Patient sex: M
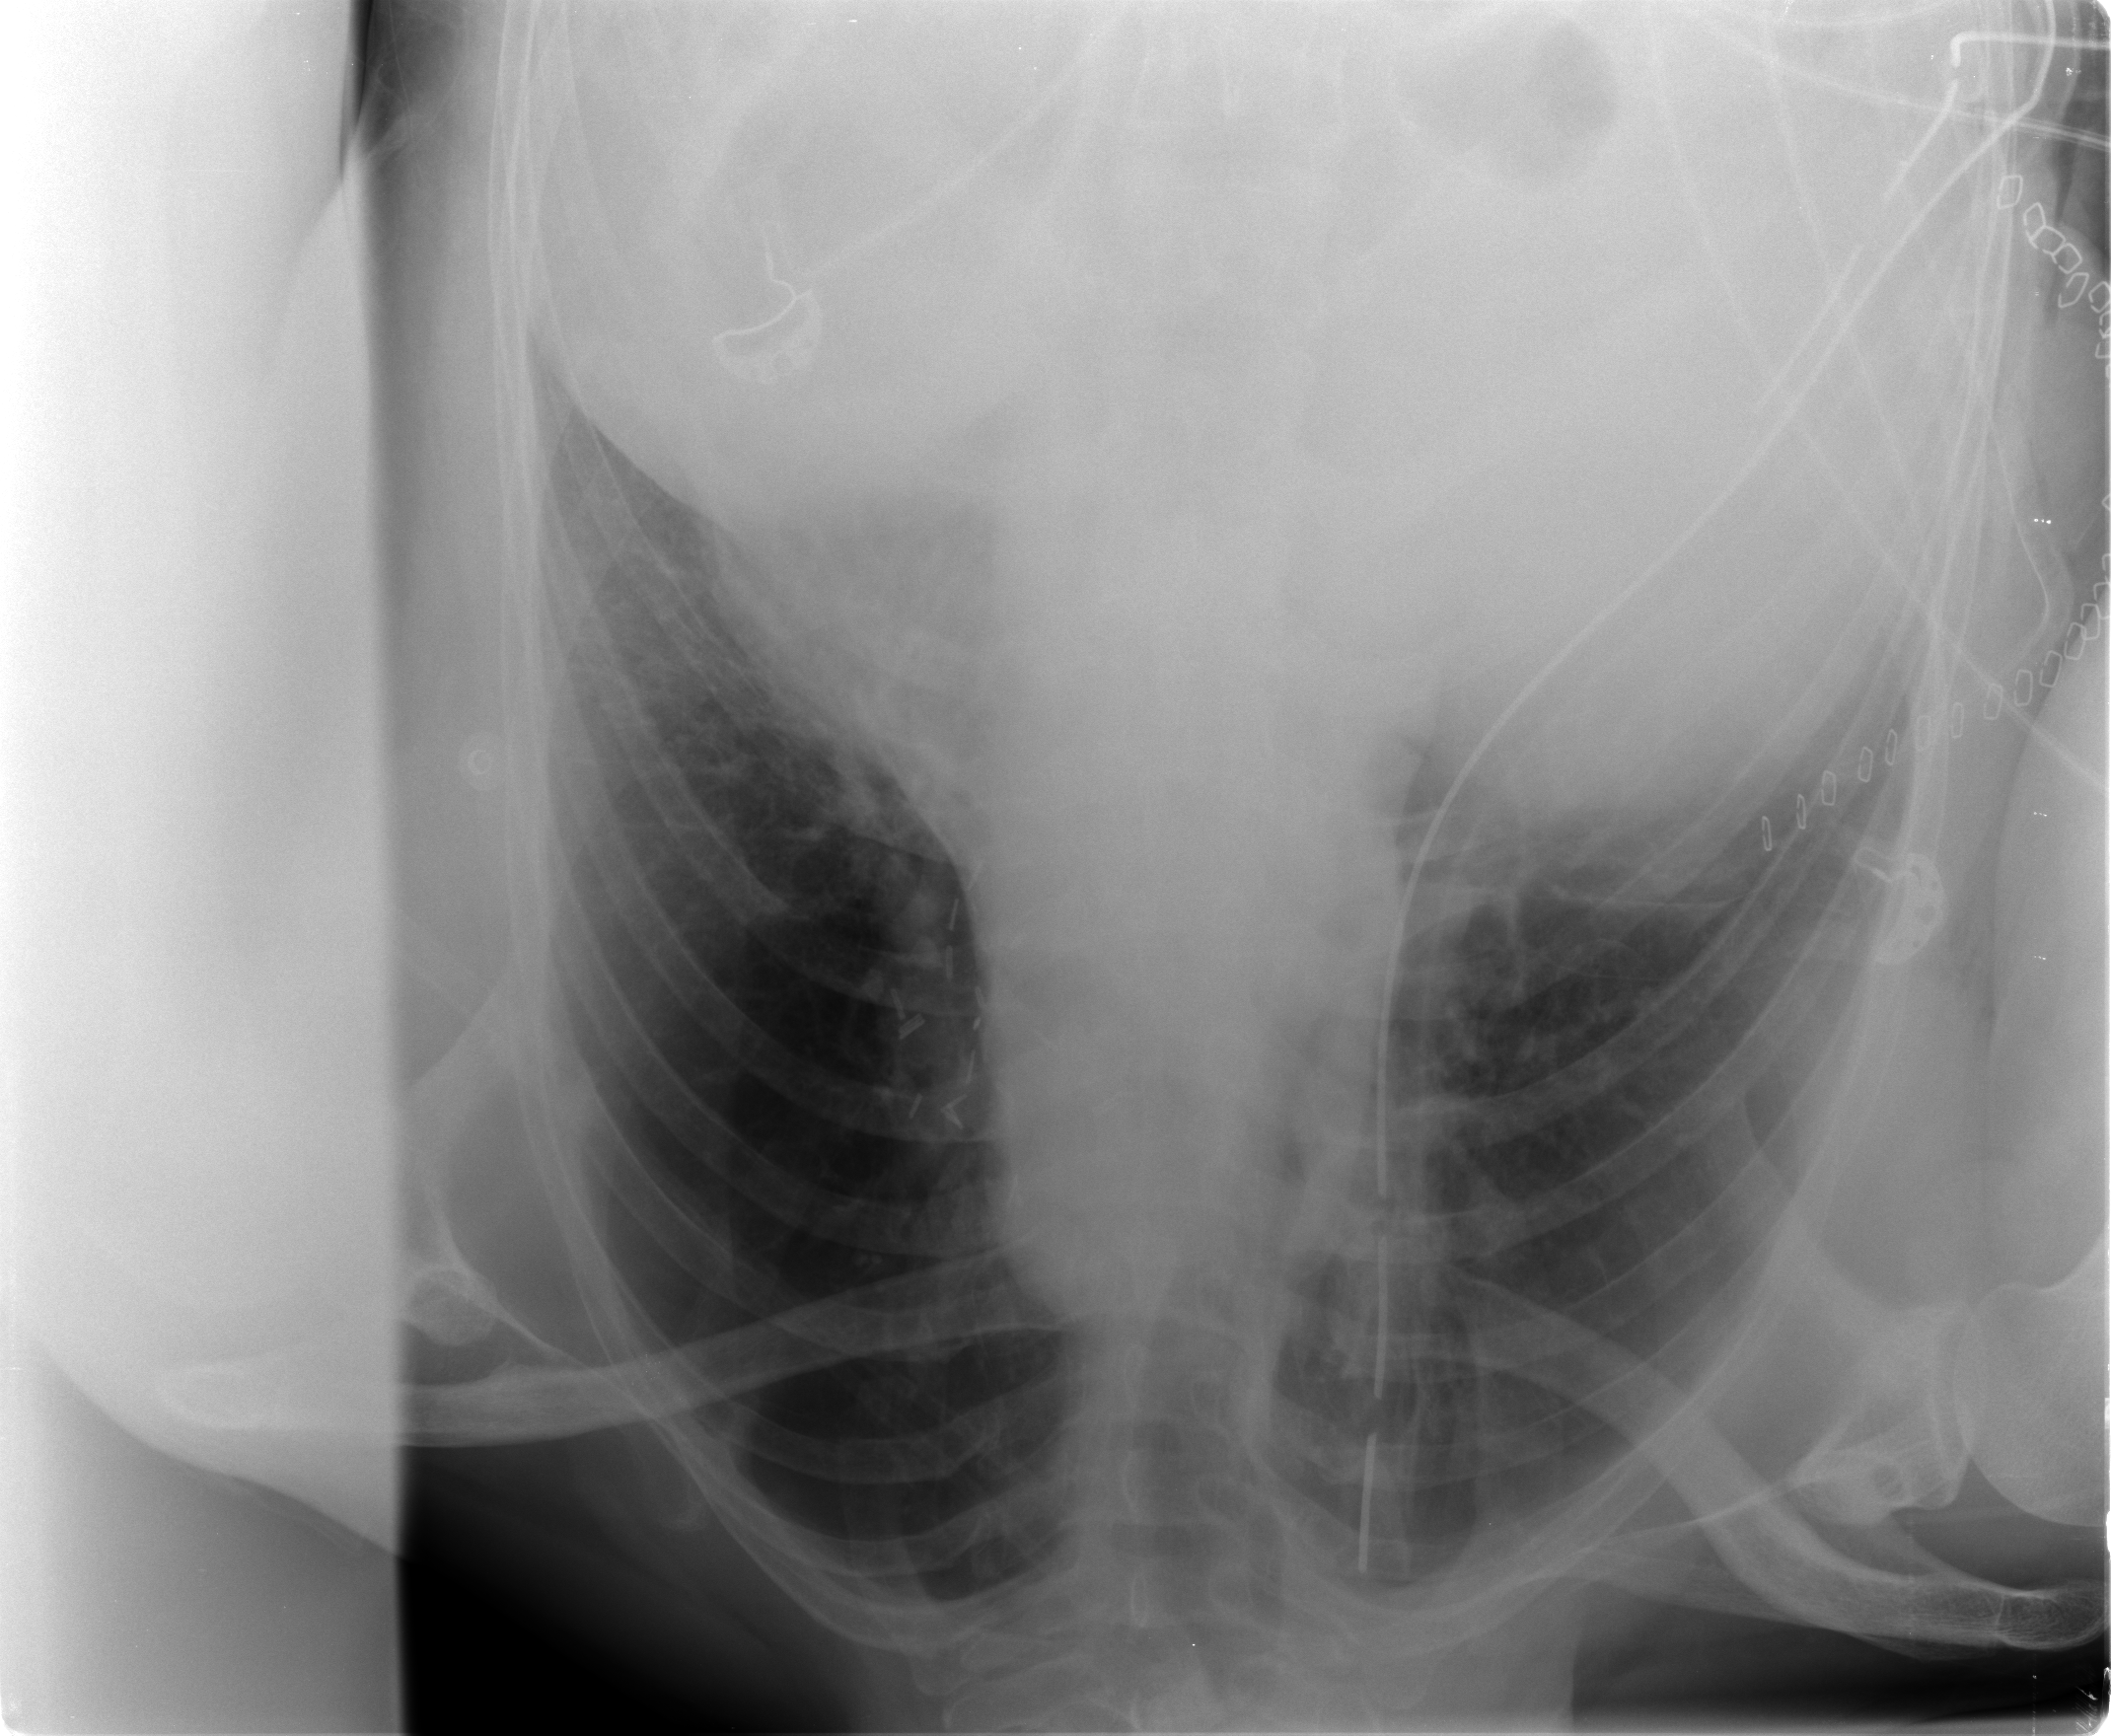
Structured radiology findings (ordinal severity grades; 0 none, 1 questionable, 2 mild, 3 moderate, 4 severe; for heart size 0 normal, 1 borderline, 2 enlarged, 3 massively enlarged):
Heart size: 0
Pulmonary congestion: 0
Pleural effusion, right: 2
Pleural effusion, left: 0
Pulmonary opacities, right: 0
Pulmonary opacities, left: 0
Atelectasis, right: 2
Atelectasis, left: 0